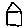
Label: house